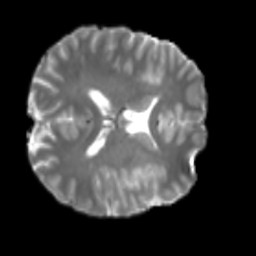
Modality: T2w
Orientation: axial
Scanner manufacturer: siemens
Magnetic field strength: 3 T
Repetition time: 4 s
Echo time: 0.0594 s